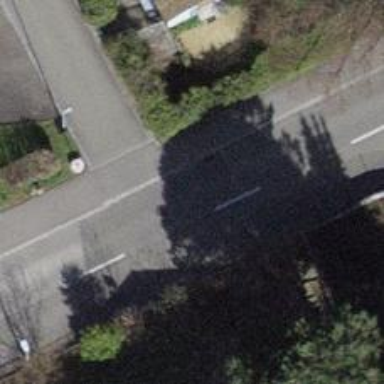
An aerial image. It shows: Residential road with sidewalk on the left.